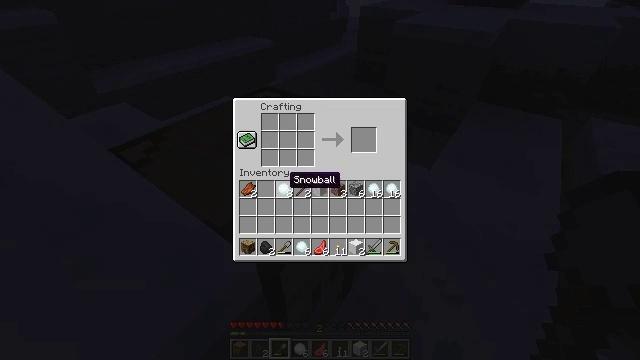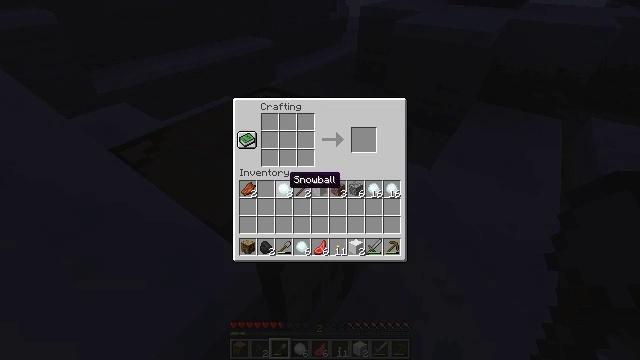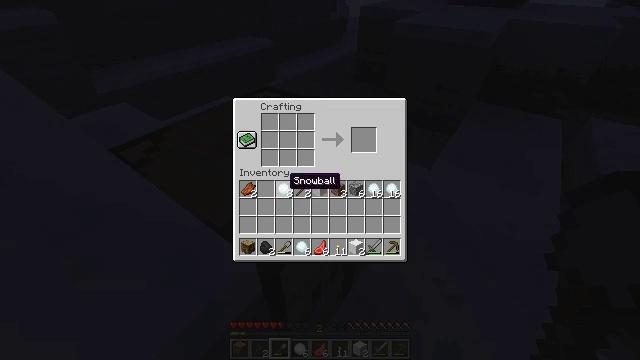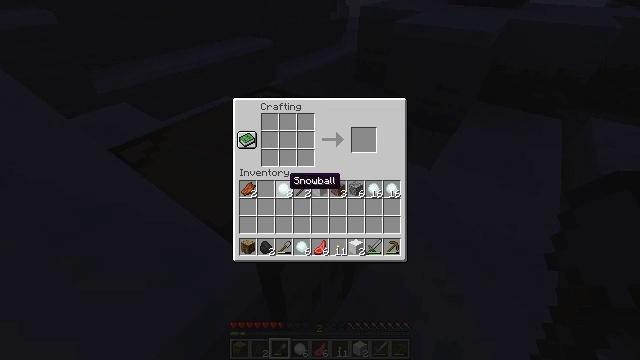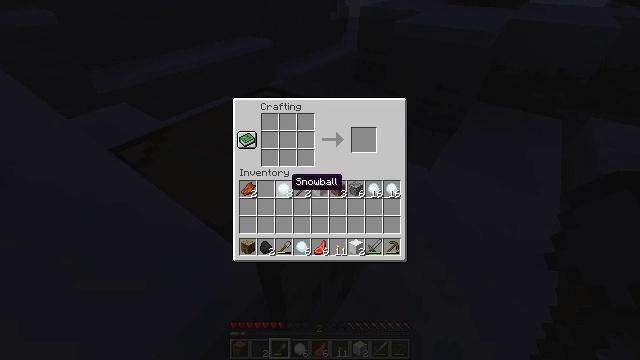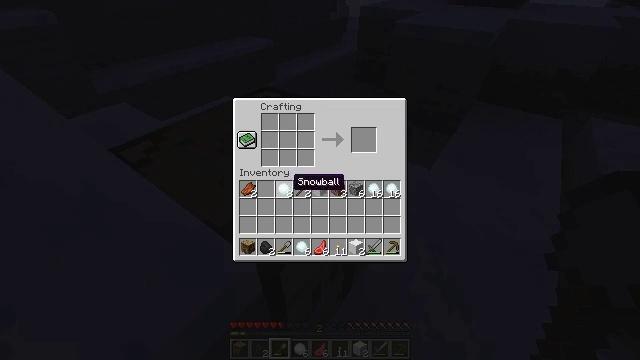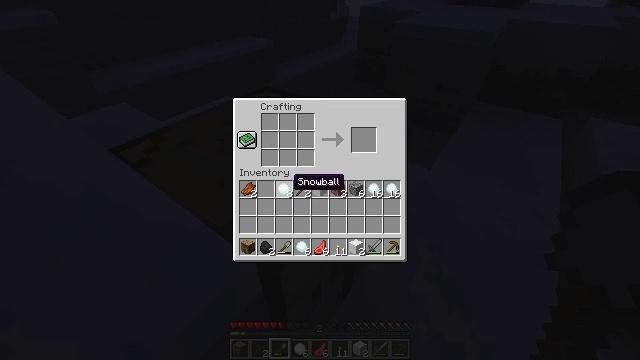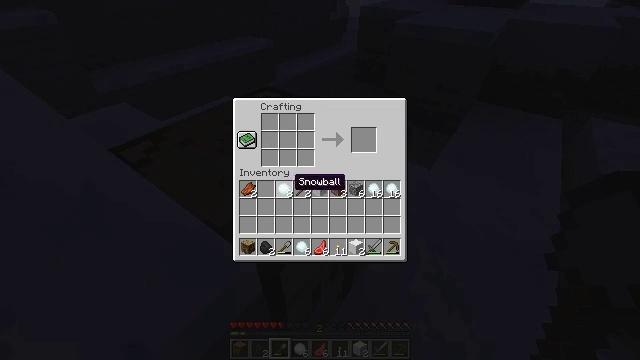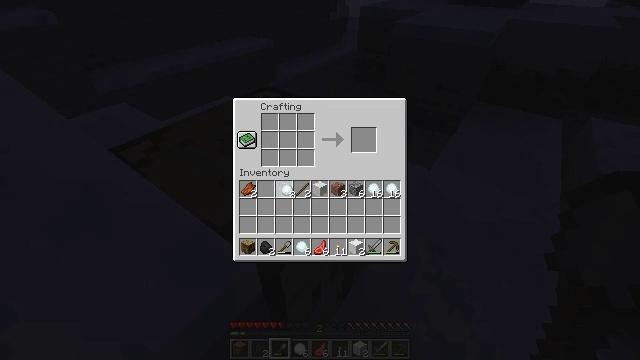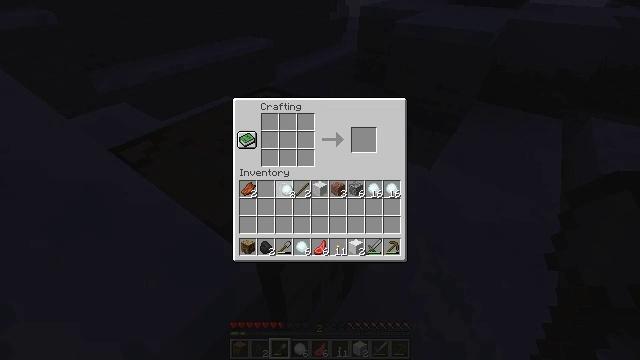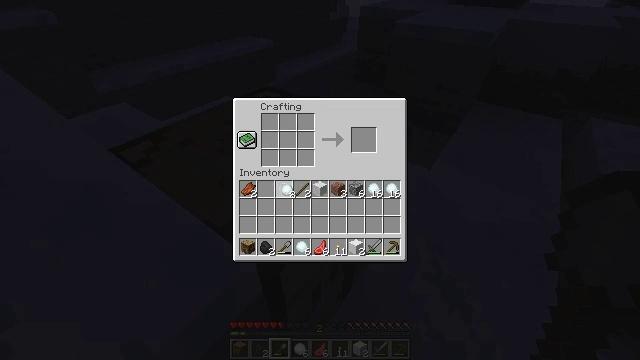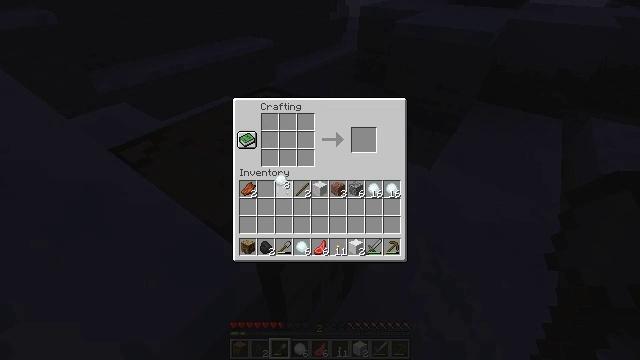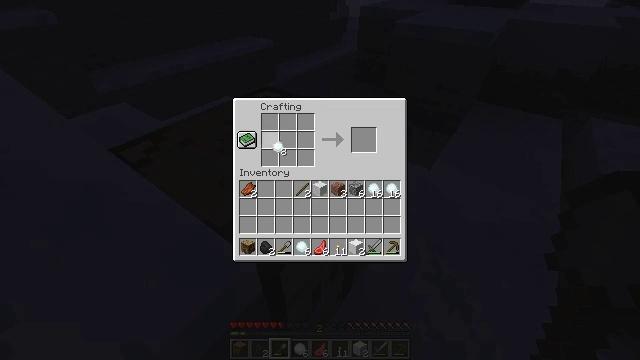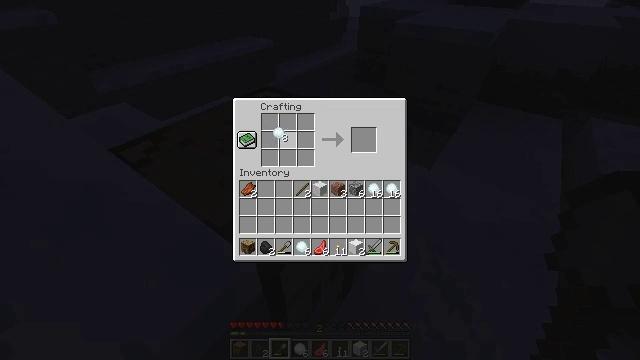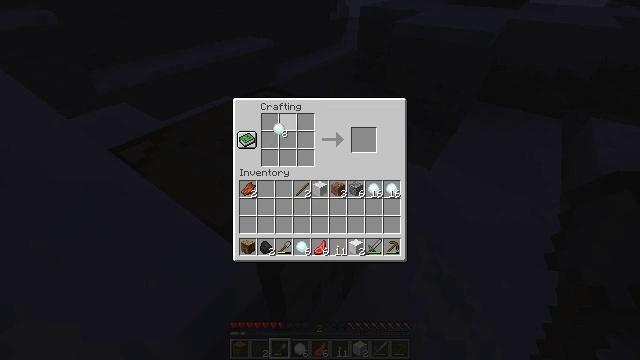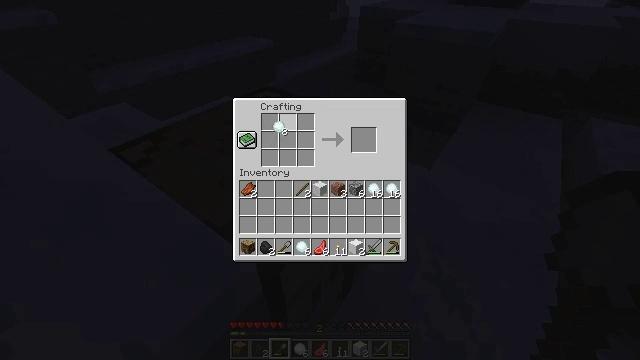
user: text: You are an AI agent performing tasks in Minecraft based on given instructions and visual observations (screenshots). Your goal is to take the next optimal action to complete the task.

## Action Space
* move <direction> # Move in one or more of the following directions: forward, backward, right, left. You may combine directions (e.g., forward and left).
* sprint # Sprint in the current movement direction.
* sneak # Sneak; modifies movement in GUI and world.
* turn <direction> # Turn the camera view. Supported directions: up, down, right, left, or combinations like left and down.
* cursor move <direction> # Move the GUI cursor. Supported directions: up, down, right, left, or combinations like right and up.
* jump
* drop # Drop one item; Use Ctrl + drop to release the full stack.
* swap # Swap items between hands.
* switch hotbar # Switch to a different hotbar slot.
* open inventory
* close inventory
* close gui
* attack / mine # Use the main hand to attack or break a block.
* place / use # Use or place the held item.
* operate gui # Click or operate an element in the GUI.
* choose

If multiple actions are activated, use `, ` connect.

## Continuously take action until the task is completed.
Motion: motion action
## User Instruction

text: Craft the snow block.
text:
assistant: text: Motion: no_op
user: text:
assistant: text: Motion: no_op
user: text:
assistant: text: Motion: no_op
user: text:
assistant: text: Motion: no_op
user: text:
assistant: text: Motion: no_op
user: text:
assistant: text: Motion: no_op
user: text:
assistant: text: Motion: no_op
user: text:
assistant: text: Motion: operate gui
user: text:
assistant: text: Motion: operate gui
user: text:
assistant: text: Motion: operate gui
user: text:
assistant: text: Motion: cursor move up
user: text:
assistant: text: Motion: cursor move up
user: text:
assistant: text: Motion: cursor move up
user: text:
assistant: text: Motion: no_op
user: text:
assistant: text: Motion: no_op
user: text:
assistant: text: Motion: no_op
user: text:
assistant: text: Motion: no_op
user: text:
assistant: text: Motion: no_op
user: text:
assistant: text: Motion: no_op
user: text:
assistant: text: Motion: choose
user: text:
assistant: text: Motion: choose
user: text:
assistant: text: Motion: choose
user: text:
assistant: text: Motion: choose
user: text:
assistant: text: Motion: choose
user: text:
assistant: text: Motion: choose
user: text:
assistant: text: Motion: choose
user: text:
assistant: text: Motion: choose
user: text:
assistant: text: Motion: choose
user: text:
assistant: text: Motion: choose
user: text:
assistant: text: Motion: choose